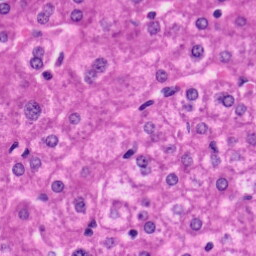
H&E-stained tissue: Liver